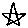
Label: star